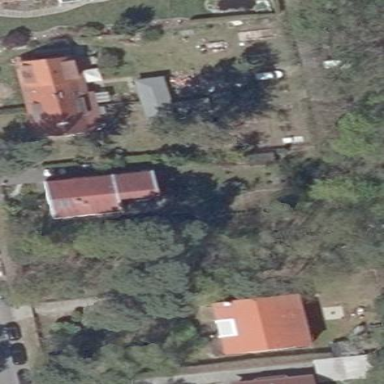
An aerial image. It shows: Residential garden.